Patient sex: F
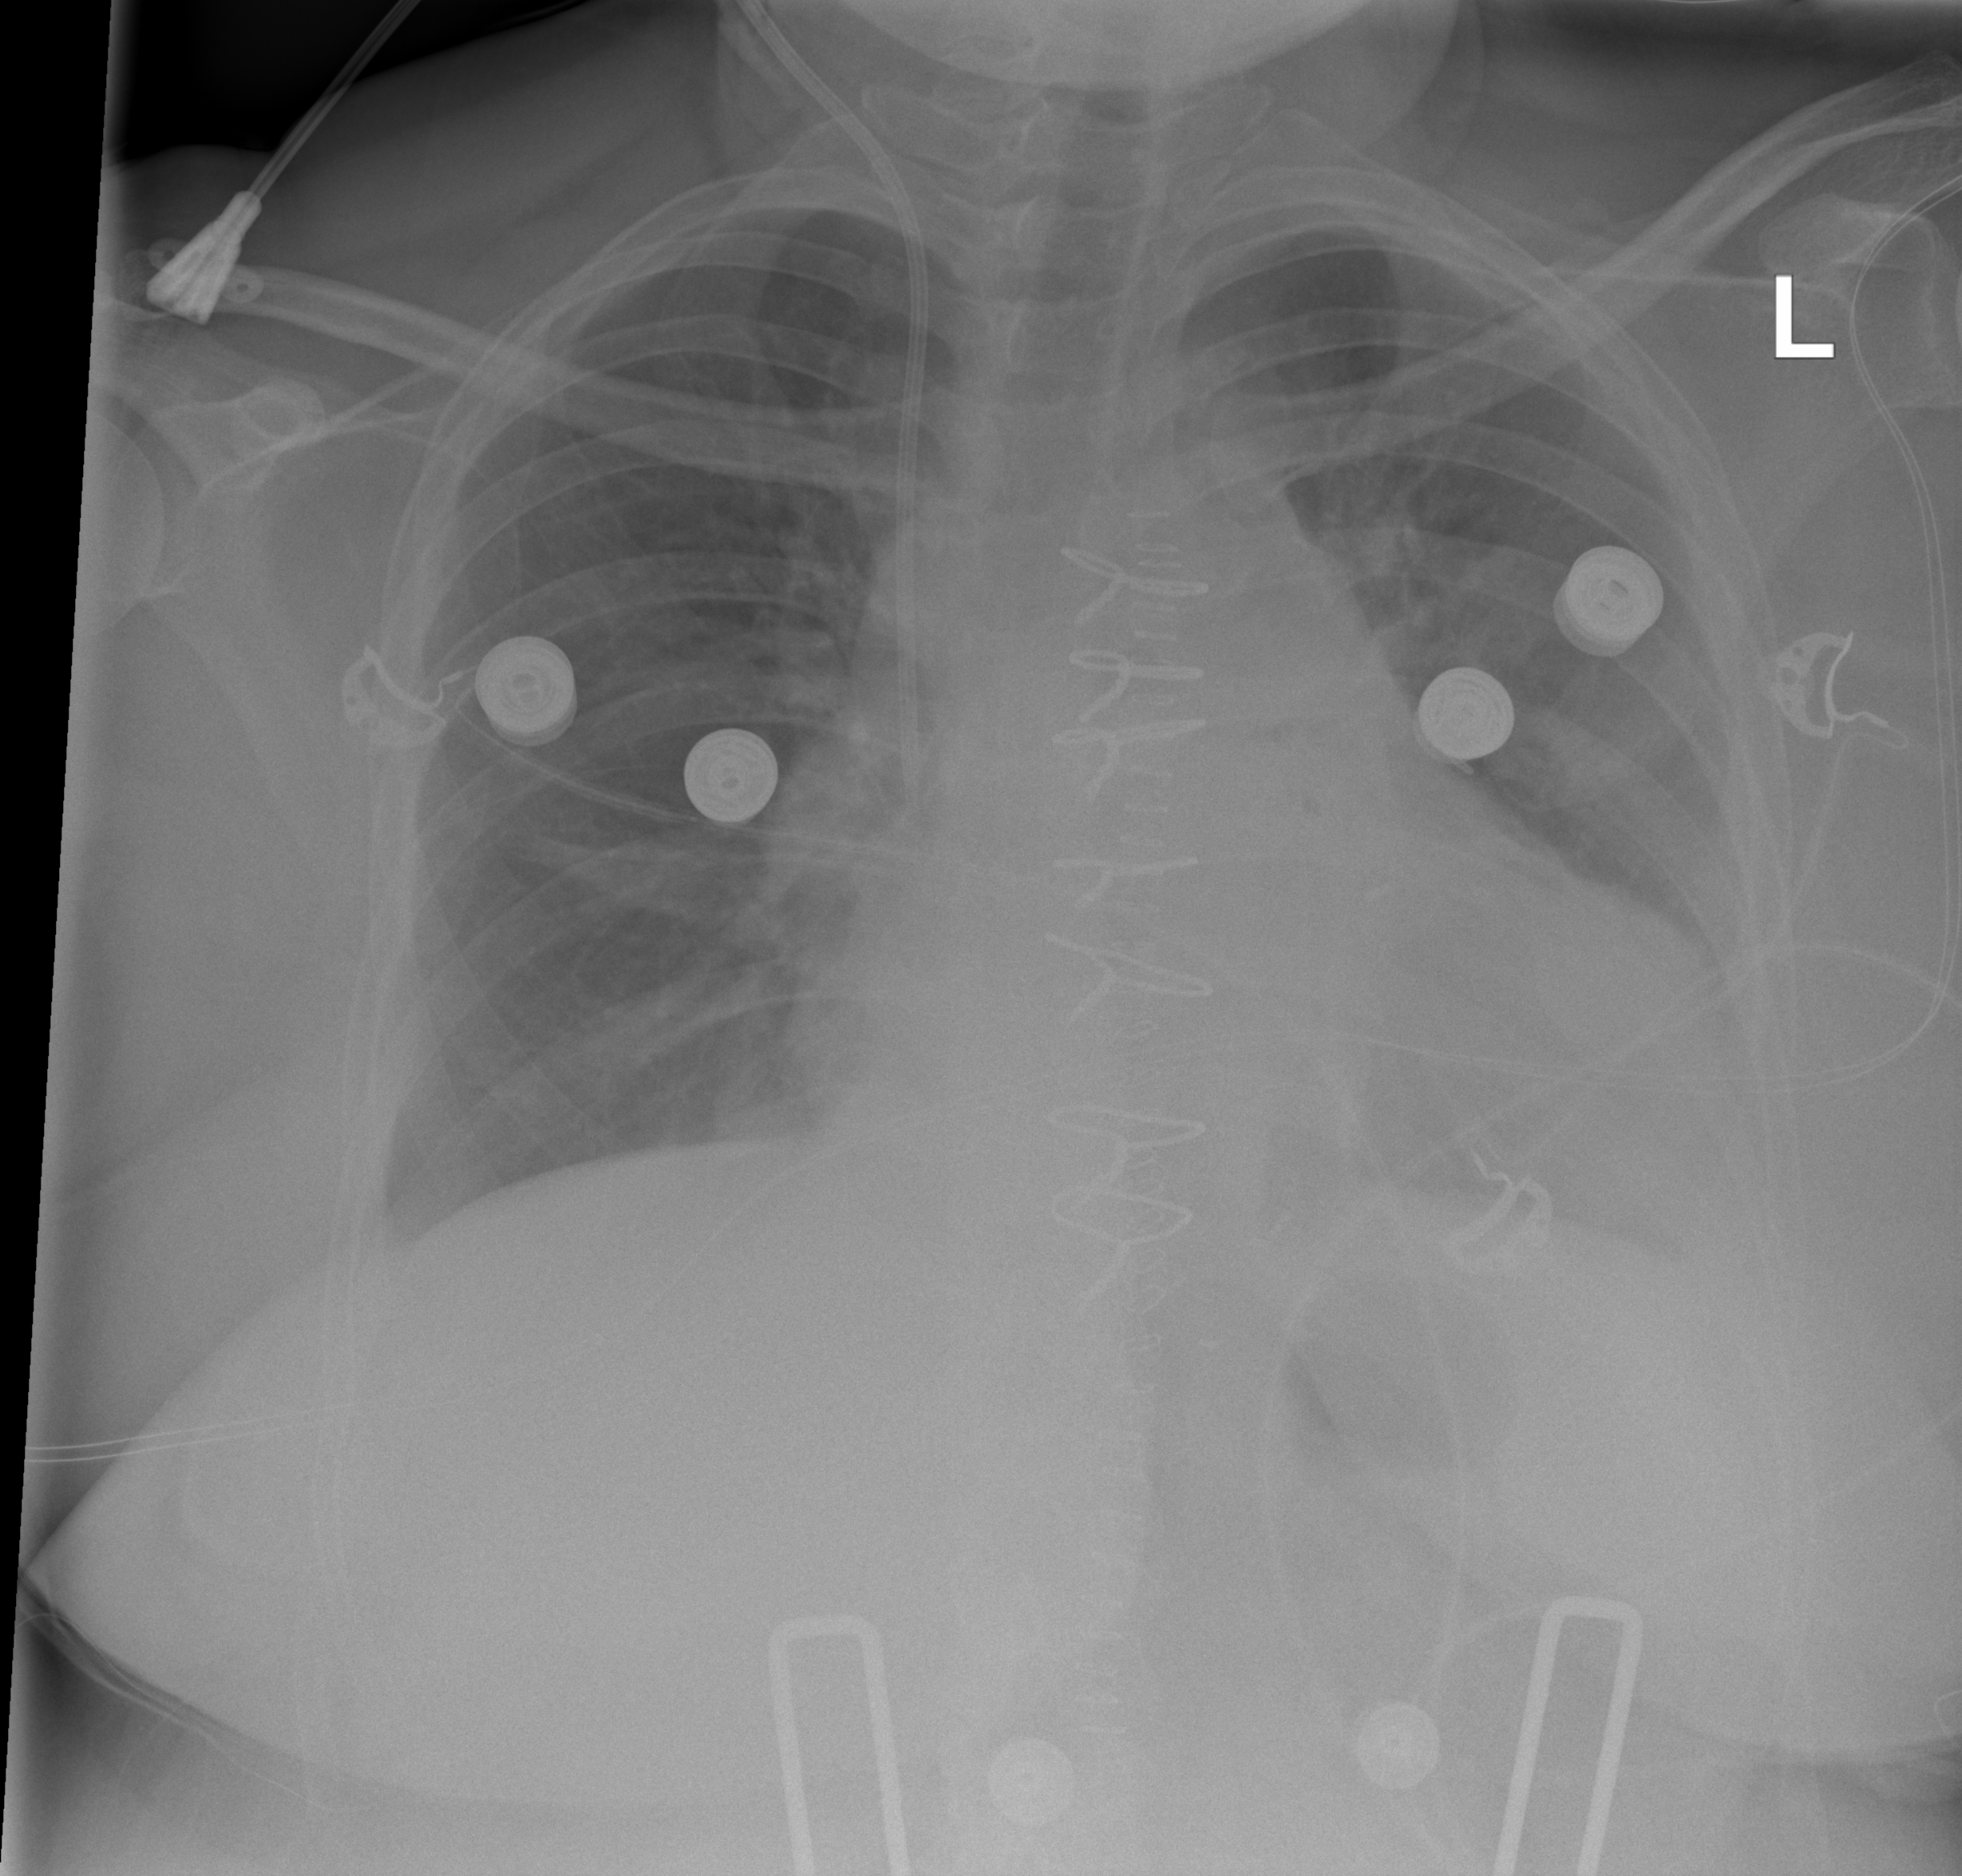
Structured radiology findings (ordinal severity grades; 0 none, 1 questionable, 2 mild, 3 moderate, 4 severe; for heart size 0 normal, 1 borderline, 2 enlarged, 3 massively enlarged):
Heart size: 2
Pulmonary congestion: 0
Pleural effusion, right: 0
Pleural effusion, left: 2
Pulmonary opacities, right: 0
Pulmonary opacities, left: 0
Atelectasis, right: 2
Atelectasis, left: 2